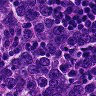
Metastatic tissue present: yes